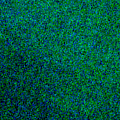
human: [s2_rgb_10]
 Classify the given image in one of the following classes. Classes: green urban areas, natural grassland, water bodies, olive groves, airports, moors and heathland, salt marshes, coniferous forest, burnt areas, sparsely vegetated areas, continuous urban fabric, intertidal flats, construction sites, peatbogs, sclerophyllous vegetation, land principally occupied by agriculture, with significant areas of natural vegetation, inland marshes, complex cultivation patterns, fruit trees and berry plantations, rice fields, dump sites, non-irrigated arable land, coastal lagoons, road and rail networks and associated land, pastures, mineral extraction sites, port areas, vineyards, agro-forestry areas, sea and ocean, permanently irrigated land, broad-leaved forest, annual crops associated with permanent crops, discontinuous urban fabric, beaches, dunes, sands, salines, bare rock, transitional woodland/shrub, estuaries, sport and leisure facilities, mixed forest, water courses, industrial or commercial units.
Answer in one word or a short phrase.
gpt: sea and ocean